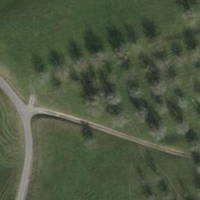
EUNIS habitat code: 24
Species observed at this site:
Sedum album
Petasites albus